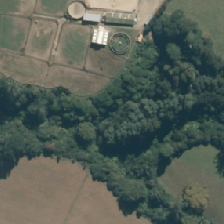
Land cover: broadleaved_indigenous_hardwood